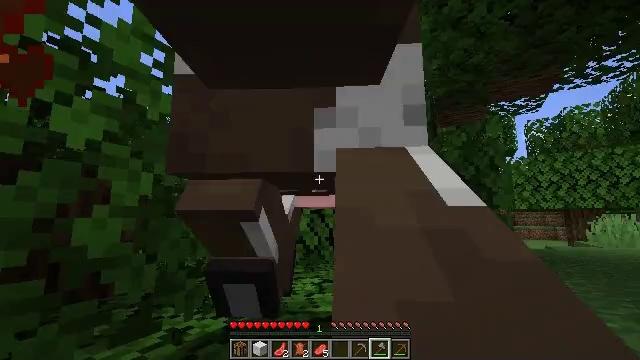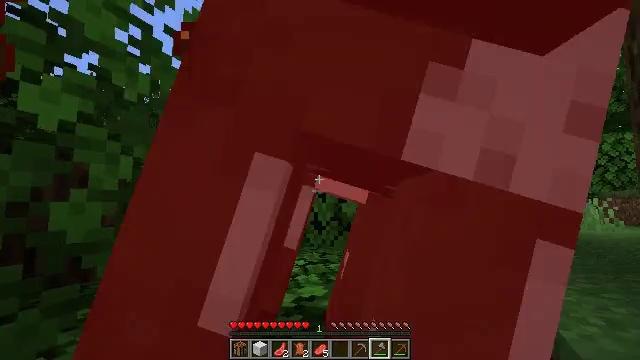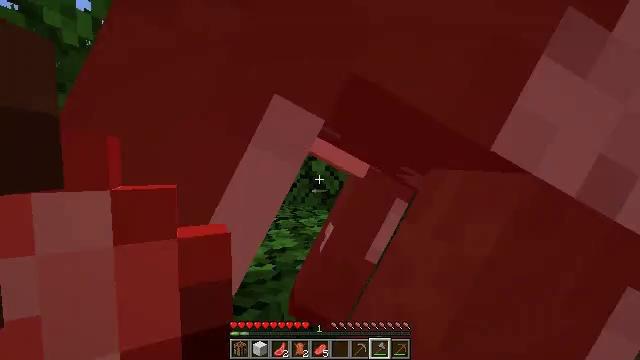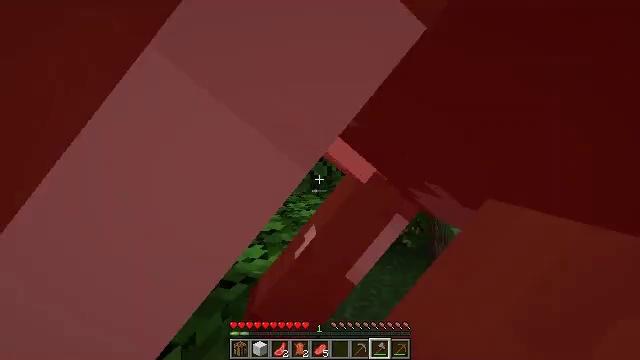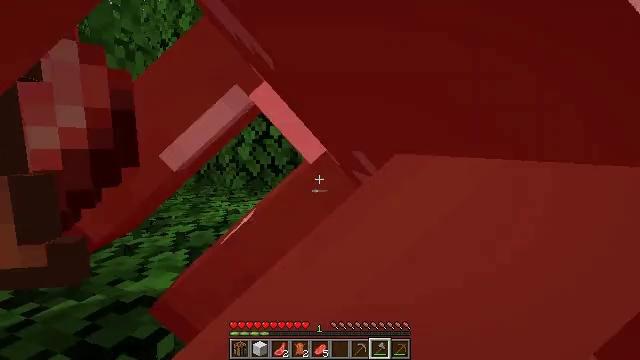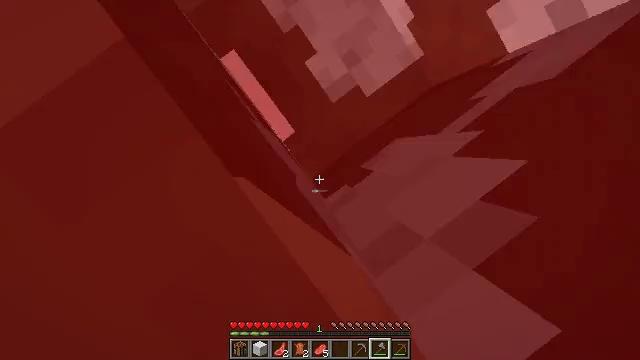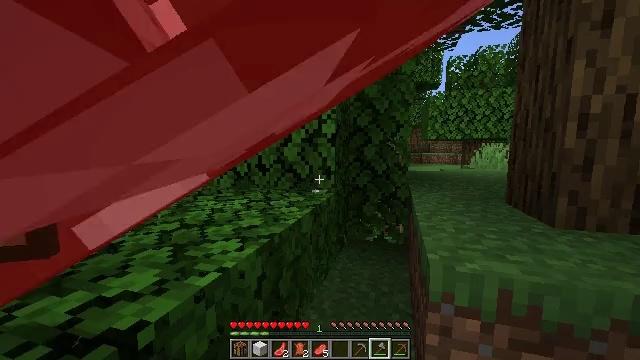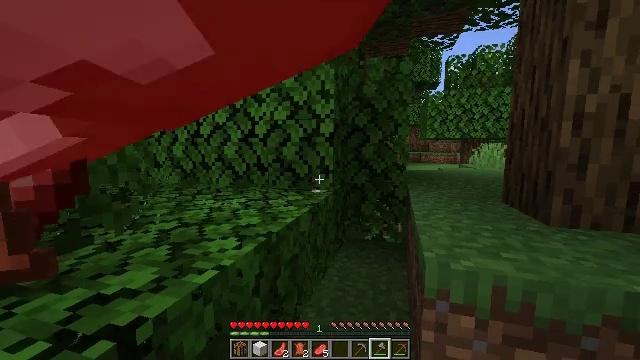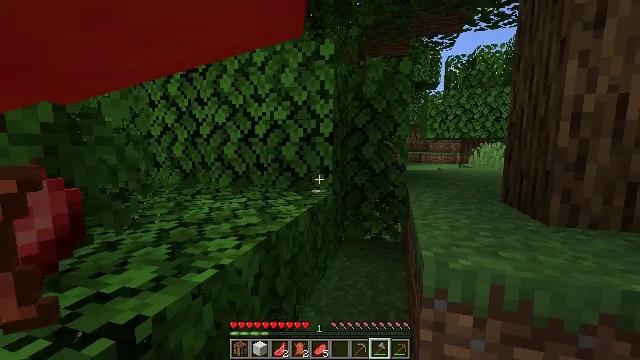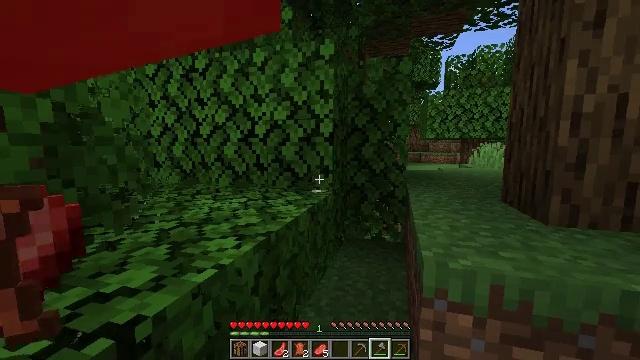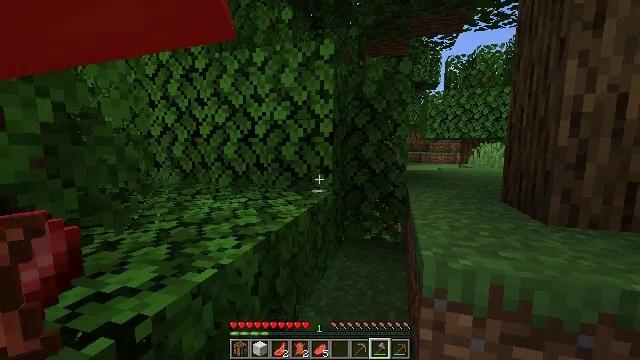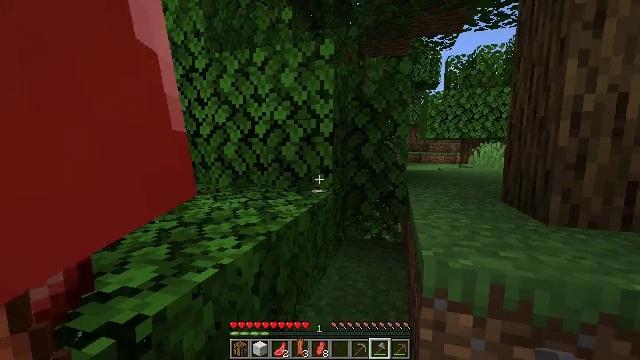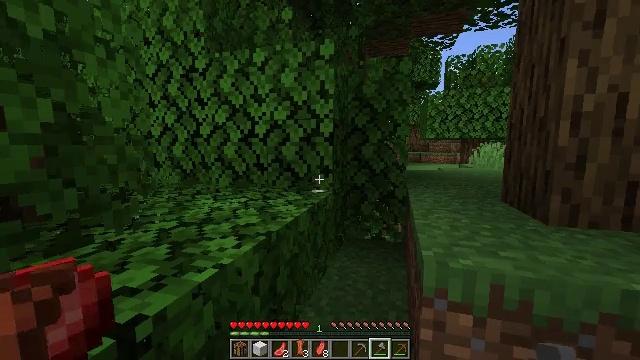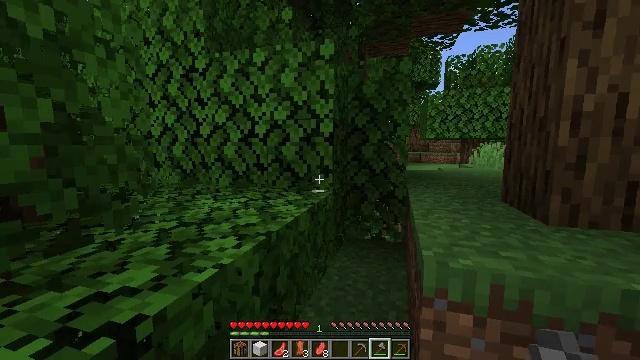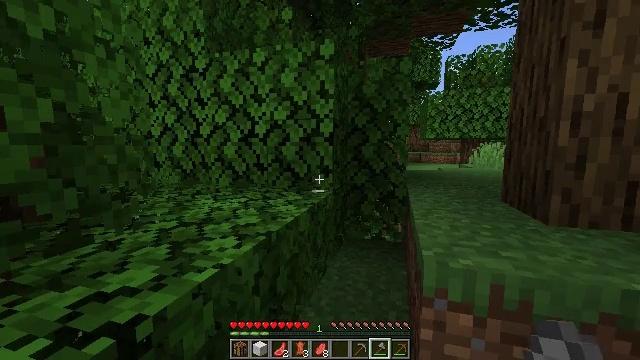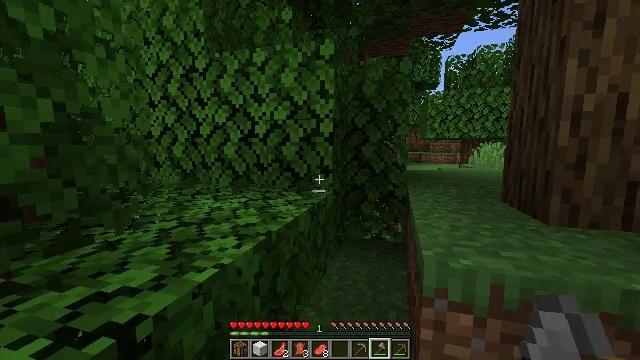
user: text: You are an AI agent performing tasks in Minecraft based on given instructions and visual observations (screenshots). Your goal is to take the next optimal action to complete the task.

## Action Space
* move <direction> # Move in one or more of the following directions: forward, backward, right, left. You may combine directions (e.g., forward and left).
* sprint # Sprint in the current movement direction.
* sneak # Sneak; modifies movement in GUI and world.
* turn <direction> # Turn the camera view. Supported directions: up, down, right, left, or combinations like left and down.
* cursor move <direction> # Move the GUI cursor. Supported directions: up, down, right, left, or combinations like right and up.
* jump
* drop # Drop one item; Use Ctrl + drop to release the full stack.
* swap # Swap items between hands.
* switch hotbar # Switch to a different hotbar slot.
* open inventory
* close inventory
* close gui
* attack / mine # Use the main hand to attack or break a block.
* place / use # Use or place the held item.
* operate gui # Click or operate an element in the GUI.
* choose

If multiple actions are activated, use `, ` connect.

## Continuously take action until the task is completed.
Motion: motion action
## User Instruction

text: Remove leather from the inventory.
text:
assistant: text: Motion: turn right and down
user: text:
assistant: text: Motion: turn right and down
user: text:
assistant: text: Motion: turn right and down
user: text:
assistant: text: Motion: no_op
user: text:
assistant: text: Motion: no_op
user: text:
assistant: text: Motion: turn right
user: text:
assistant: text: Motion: no_op
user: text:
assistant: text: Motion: no_op
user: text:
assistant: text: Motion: no_op
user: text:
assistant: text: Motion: no_op
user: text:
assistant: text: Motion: no_op
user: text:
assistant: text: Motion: no_op
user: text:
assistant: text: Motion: no_op
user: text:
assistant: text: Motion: no_op
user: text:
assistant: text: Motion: no_op
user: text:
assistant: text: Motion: no_op
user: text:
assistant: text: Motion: no_op
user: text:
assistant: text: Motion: no_op
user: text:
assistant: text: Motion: no_op
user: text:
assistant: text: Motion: no_op
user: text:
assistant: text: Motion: move forward and move left
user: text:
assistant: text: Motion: move forward and move left
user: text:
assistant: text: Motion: move forward and move left
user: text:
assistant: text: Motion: move forward and move left
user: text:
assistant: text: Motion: move forward and move left
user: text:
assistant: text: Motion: no_op
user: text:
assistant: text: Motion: turn down
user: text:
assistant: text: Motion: turn left and down
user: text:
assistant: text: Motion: turn left and down
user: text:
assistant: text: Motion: turn left